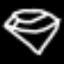
Label: diamond